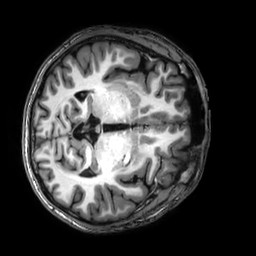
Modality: T1w
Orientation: axial
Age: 29
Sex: male
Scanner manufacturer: philips
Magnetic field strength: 3 T
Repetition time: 0.008226 s
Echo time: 0.00377 s